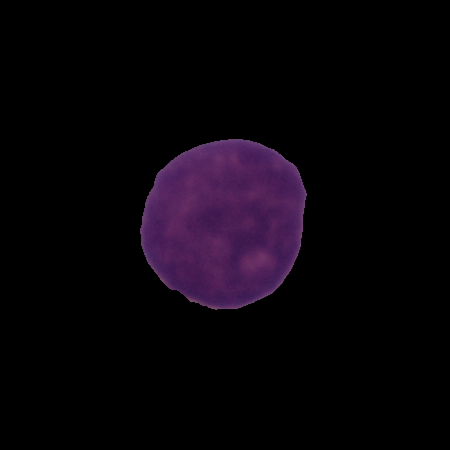
Label: cancer